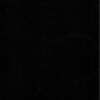
Label: dusty